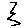
Label: zigzag